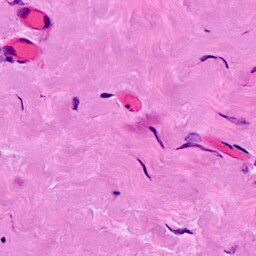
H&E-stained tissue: Breast